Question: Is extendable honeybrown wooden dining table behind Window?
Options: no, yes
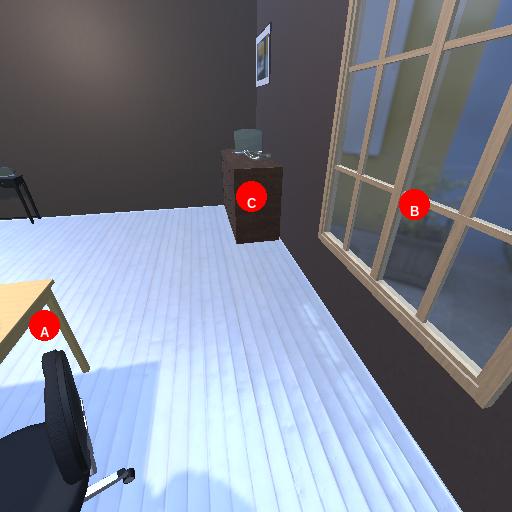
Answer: no